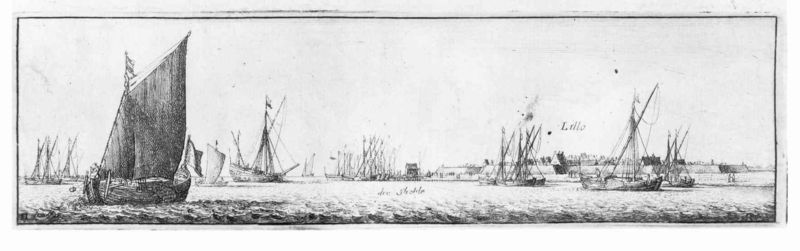
Titel: Lillo
Künstler: Wenzel Hollar
Standort: Karlsruhe
Institution: Staatliche Kunsthalle Karlsruhe
Schlagwörter: himmel, meer, wasser, weiß, wolken, fluss, landschaft, menschen, see, stadt, ufer, frankreich, grau, hintergrund, schwarz, skizze, vordergrund, zeichnung, dach, haus, alt, rahmen, horizont, häuser, nass, gewässer, arbeit, boot, boote, ruder, küste, ruhig, schiff, schiffe, schrift, segel, segelboot, segelschiffe, wellen, fahnen, ort, fahne, fischer, flagge, mast, segelschiff, dorf, giebel, mauer, grafik, graphik, monochrom, hafen, kai, masten, querformat, wllen, fight, men, military, people, white, black, gray, grey, old, painting, wall, woman, rudern, print, perspective, wooden, anlegen, segelboote, stadtansicht, gezeiten, kohle, druck, schraffur, schwarz weiß, radierung, stich, kohlezeichnung, wood, clouds, man, sky, boat, house, lake, landscape, ocean, sea, ship, shore, water, waves, horizon, houses, village, flaggen, flotte, maste, coast, river, drawing, paper, marine, segeltuch, black and white, shadow, etching, monochrome, sketch, battle, writing, anlegestelle, beach, boats, sail, sailor, sailors, seascape, wave, wind, flag, town, letter, city, flags, zeichung, fort, ink, buildings, venice, maritim, signature, large, pencil, mäste, harbor, harbour, draw, unschärfe, war, früh, fish, long, ships, dof, charcoal, dutch, fishing, land, port, sailing, sails, photograph, text, beams, floating, words, sailboat, trade, windy, sailboats, maroon, shades, vessels, dock, framed, oar, whie, scenery, wavy, shoreline, 1800, bucht, bark, masts, sailing ship, pacific, sial, sil, lillo, word, navy, oblong, stains, waterscape, nautical, shi, imperial, naval, marital, pirate, ery, explore, rigging, 16th.century, ships sketch, lille, exploration, magellan, colombus, colombos, santa maria, imperialism, coastal, many, bood, viel, sai, morgan, migration, trip, pennants, sailng, gry, #mast, tauue, ltlle, sailing vessels, sweim, clipper, cutter, quey, velde, salt water, anchored, perspectives, querormat, stichscvhiffe